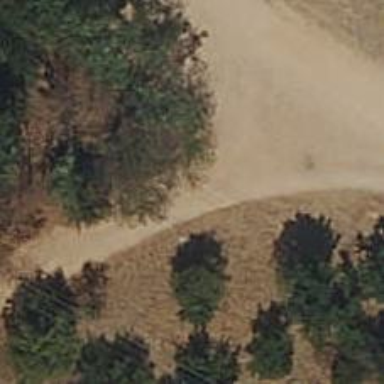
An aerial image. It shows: Compacted path with grade2 tracktype.